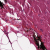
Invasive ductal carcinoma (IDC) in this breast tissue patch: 0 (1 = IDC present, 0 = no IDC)